Interaction volume radius: 10 \u00c5
Interaction volume height: 30 \u00c5
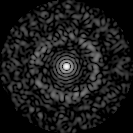
Disorder parameter: 0.8267